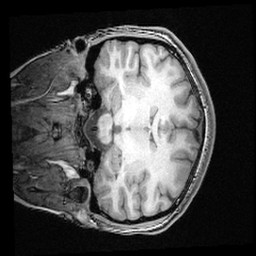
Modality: T1w
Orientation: coronal
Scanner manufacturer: ge
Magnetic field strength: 3 T
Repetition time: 0.008572 s
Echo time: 0.003384 s